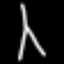
Label: The Eiffel Tower